Question: '''
select * from
(
select add_months(sysdate,-2)dt from dual
union
select add_months(sysdate,-1) from dual
union
select add_months(sysdate,2)from dual
union
select add_months(sysdate,3) from dual
)
'''

i want to maximum year of minimum date (" '22.02.2012 12:02:08' ")
How to make this?
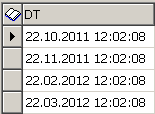
Answer: You can use this one:
'''
SELECT * FROM
(
SELECT add_months(sysdate,-2)dt from dual
UNION ALL
SELECT add_months(sysdate,-1) from dual
UNION ALL
SELECT add_months(sysdate,2)from dual
UNION ALL
SELECT add_months(sysdate,3) from dual
ORDER BY trunc(dt,'YEAR') DESC, trunc(dt,'MONTH') ASC
)
WHERE rownum = 1
'''